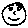
Label: smiley face